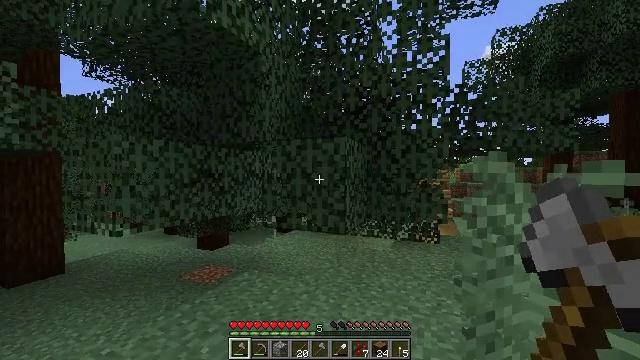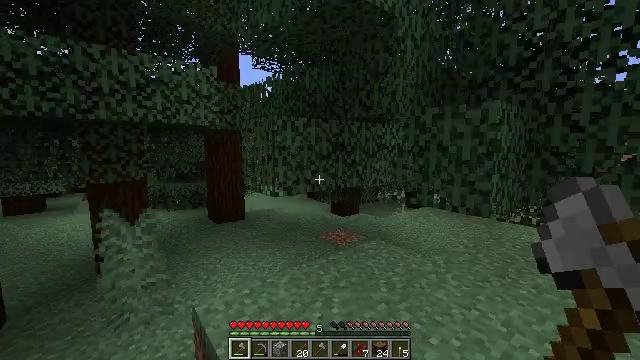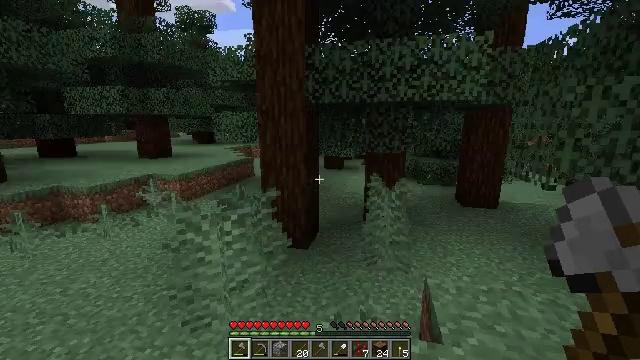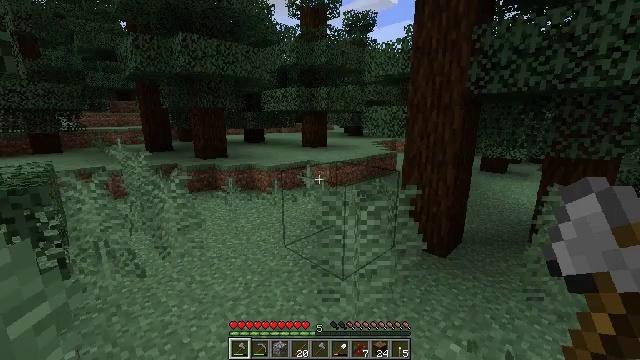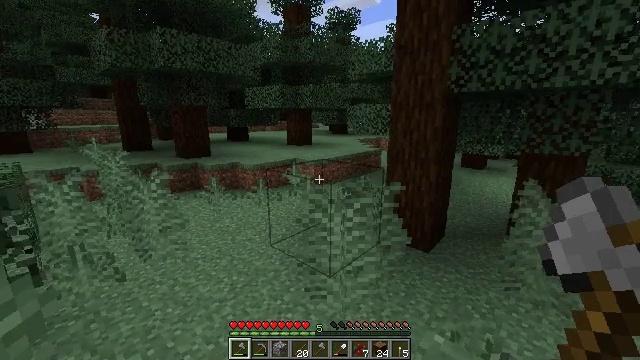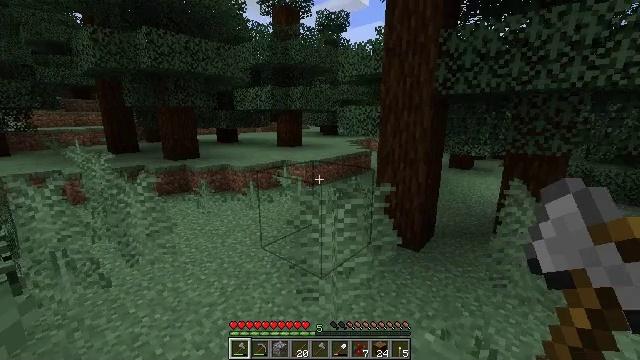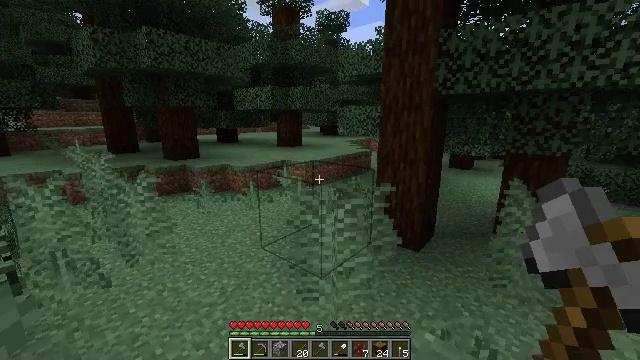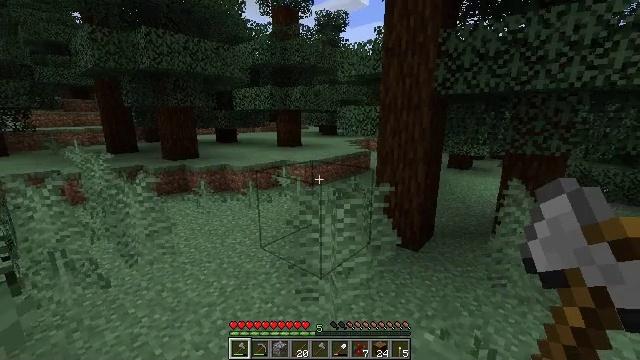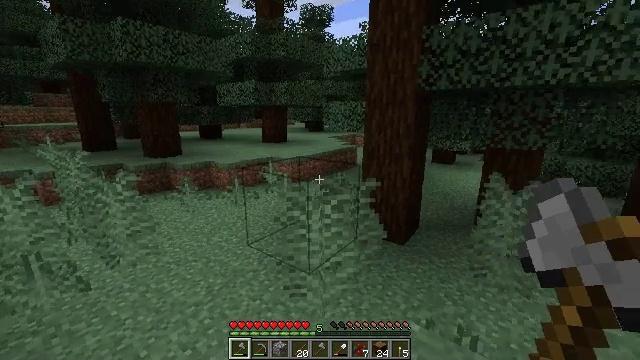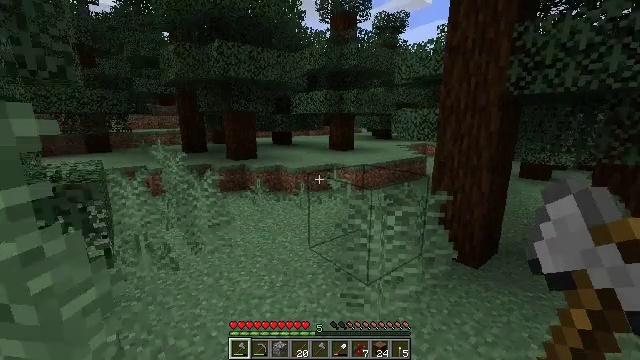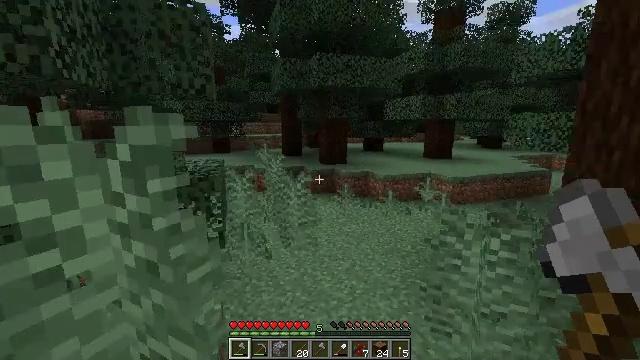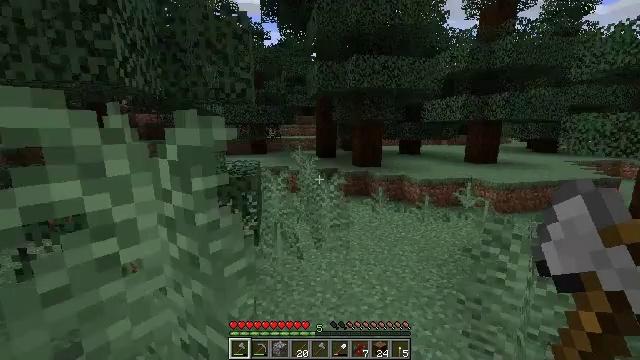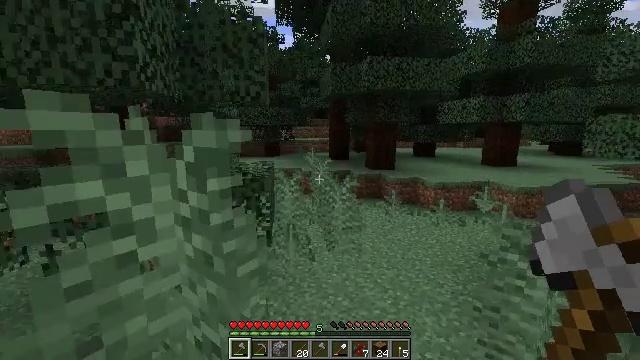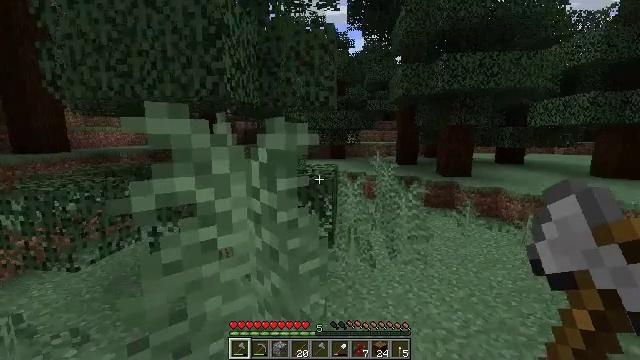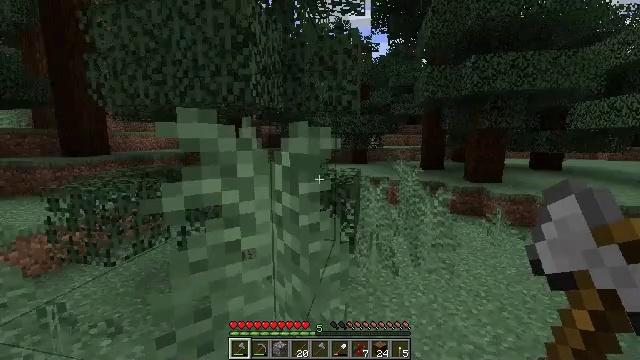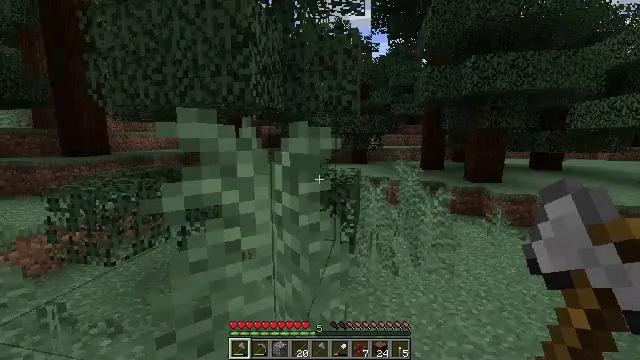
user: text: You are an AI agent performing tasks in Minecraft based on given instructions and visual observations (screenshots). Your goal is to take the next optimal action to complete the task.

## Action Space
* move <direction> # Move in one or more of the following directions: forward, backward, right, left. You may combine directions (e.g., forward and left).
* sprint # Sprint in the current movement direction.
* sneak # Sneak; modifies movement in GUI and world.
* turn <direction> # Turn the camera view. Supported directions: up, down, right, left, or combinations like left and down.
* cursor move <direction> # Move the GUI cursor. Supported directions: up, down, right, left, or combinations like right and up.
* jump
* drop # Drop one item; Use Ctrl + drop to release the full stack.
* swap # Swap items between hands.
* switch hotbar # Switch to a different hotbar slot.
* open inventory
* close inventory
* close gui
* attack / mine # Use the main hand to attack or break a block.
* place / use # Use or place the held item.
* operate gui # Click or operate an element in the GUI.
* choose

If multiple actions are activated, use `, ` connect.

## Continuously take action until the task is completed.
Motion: motion action
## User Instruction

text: Harvest the large fern for decoration.
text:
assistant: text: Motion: turn left and down
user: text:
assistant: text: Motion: turn left and down
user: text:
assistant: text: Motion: turn left and down
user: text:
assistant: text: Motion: turn right
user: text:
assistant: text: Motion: turn right
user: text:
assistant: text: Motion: no_op
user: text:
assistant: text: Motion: no_op
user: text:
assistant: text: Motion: turn right
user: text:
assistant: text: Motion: turn left and up
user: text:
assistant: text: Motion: turn left and up
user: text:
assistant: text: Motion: turn left
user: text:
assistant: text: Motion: turn left
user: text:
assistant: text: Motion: turn left
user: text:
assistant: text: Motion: turn left
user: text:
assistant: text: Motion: no_op
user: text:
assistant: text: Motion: no_op
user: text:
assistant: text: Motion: turn left
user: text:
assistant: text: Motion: turn left
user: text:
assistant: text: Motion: turn left
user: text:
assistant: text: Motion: turn down
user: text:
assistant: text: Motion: turn down
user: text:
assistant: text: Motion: turn down, attack / mine
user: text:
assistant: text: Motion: attack / mine
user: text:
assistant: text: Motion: attack / mine
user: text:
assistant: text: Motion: no_op
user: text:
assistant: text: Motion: no_op
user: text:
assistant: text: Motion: no_op